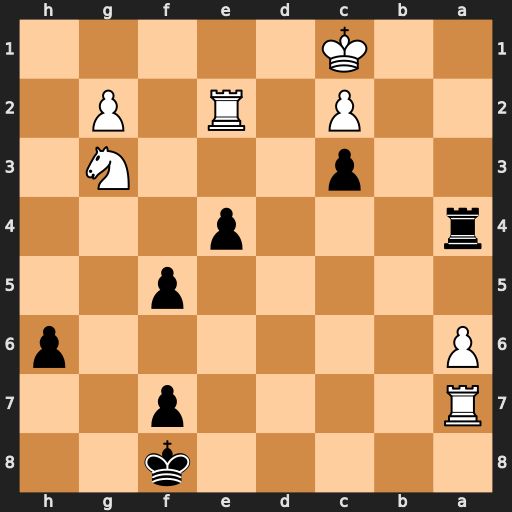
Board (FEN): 5k2/R4p2/P6p/5p2/r3p3/2p3N1/2P1R1P1/2K5
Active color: b
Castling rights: -
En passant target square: -
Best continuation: Ra1#